Aerial crown-view tile of a tropical tree (Barro Colorado Island, Panama), acquired 20240918:
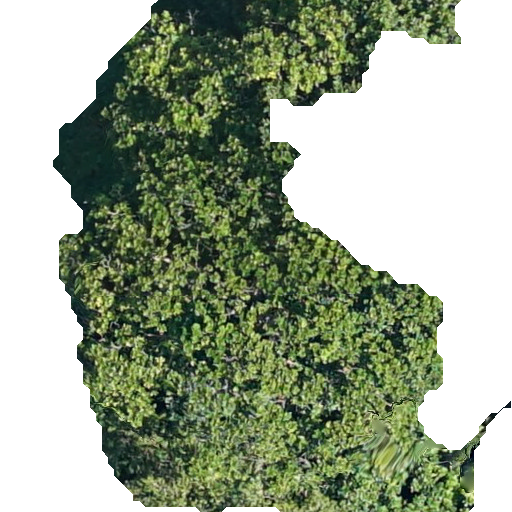
Species: Anacardium excelsum
GBIF accepted scientific name: Anacardium excelsum
Crown area: 257.759 m²